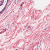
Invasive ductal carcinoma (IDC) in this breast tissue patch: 0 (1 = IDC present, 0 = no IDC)